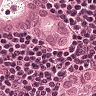
Metastatic tissue present: yes